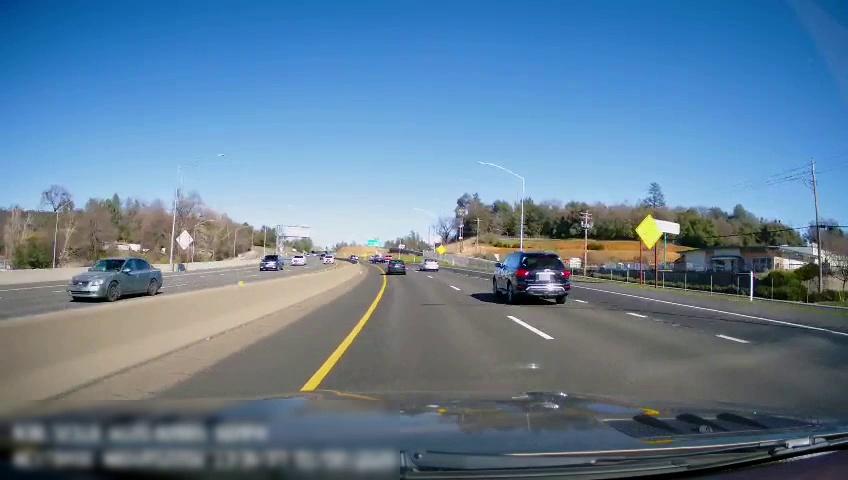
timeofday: Day
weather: Sunny
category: Drivable Space
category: Drivable Space
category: Vehicles | Car
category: Vehicles | Car
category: Vehicles | SUV
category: Vehicles | SUV
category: Vehicles | Car
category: Vehicles | SUV
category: Vehicles | Car
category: Lanes | Current Lane
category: Lanes | Current Lane
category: Lanes | Alternate Lane
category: Lanes | Alternate Lane
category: Lanes | Opposite Lane
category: Lanes | Opposite Lane
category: Traffic | Signs
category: Traffic | Signs
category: Traffic | Signs